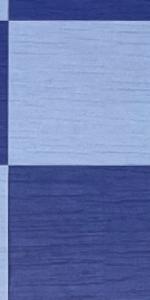
Label: Empty